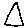
Label: triangle